Question: I am doing a simple pixelate shader in GLSL.
Everything is working as expected except for this border artifact that I see at pixelation borders.
The code is:
'''
precision mediump float;
uniform sampler2D Texture0;
uniform int pixelCount;
varying vec2 fTexCoord;
void main(void)
{
float pixelWidth = 1.0/float(pixelCount);
float x = floor(fTexCoord.x/pixelWidth)*pixelWidth + pixelWidth/2.0;
float y = floor(fTexCoord.y/pixelWidth)*pixelWidth + pixelWidth/2.0;
gl_FragColor = texture2D(Texture0, vec2(x, y));
}
'''
Please see the attached image.
I am clueless on why this is happening.
Please help me with this...

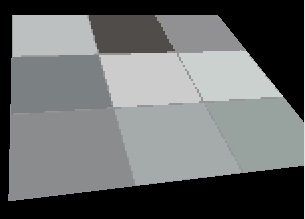
Answer: I think your problem is related to texture interpolation.
Are you using 'GL_NEAREST' for your texture samplers (this makes the texture sampler use point sampler instead of some interpolation)?
'''
glTexParameterf( GL_TEXTURE_2D, GL_TEXTURE_MAG_FILTER, GL_NEAREST );
glTexParameterf( GL_TEXTURE_2D, GL_TEXTURE_MIN_FILTER, GL_NEAREST );
'''
Also you should probably not use mipmaps.
It would also be useful to know how the actual texture image looks like and how the geometry looks like (I assume you are rendering a single quad).